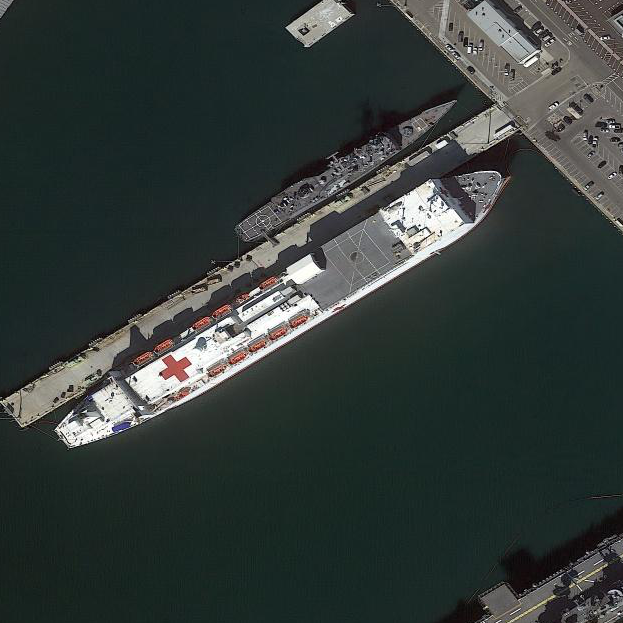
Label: Medical_ship